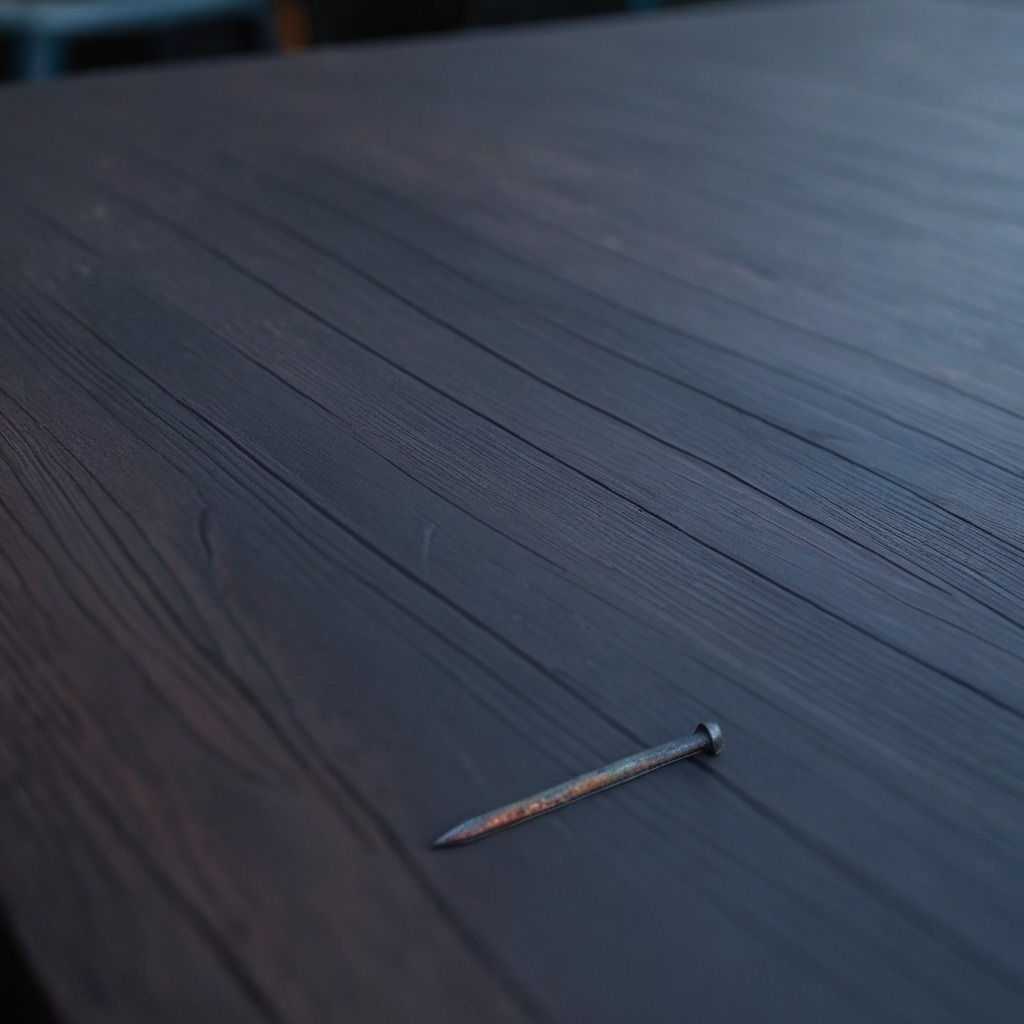
A nail is lying on the old table with faint burn marks in a small garage at twilight.